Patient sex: M
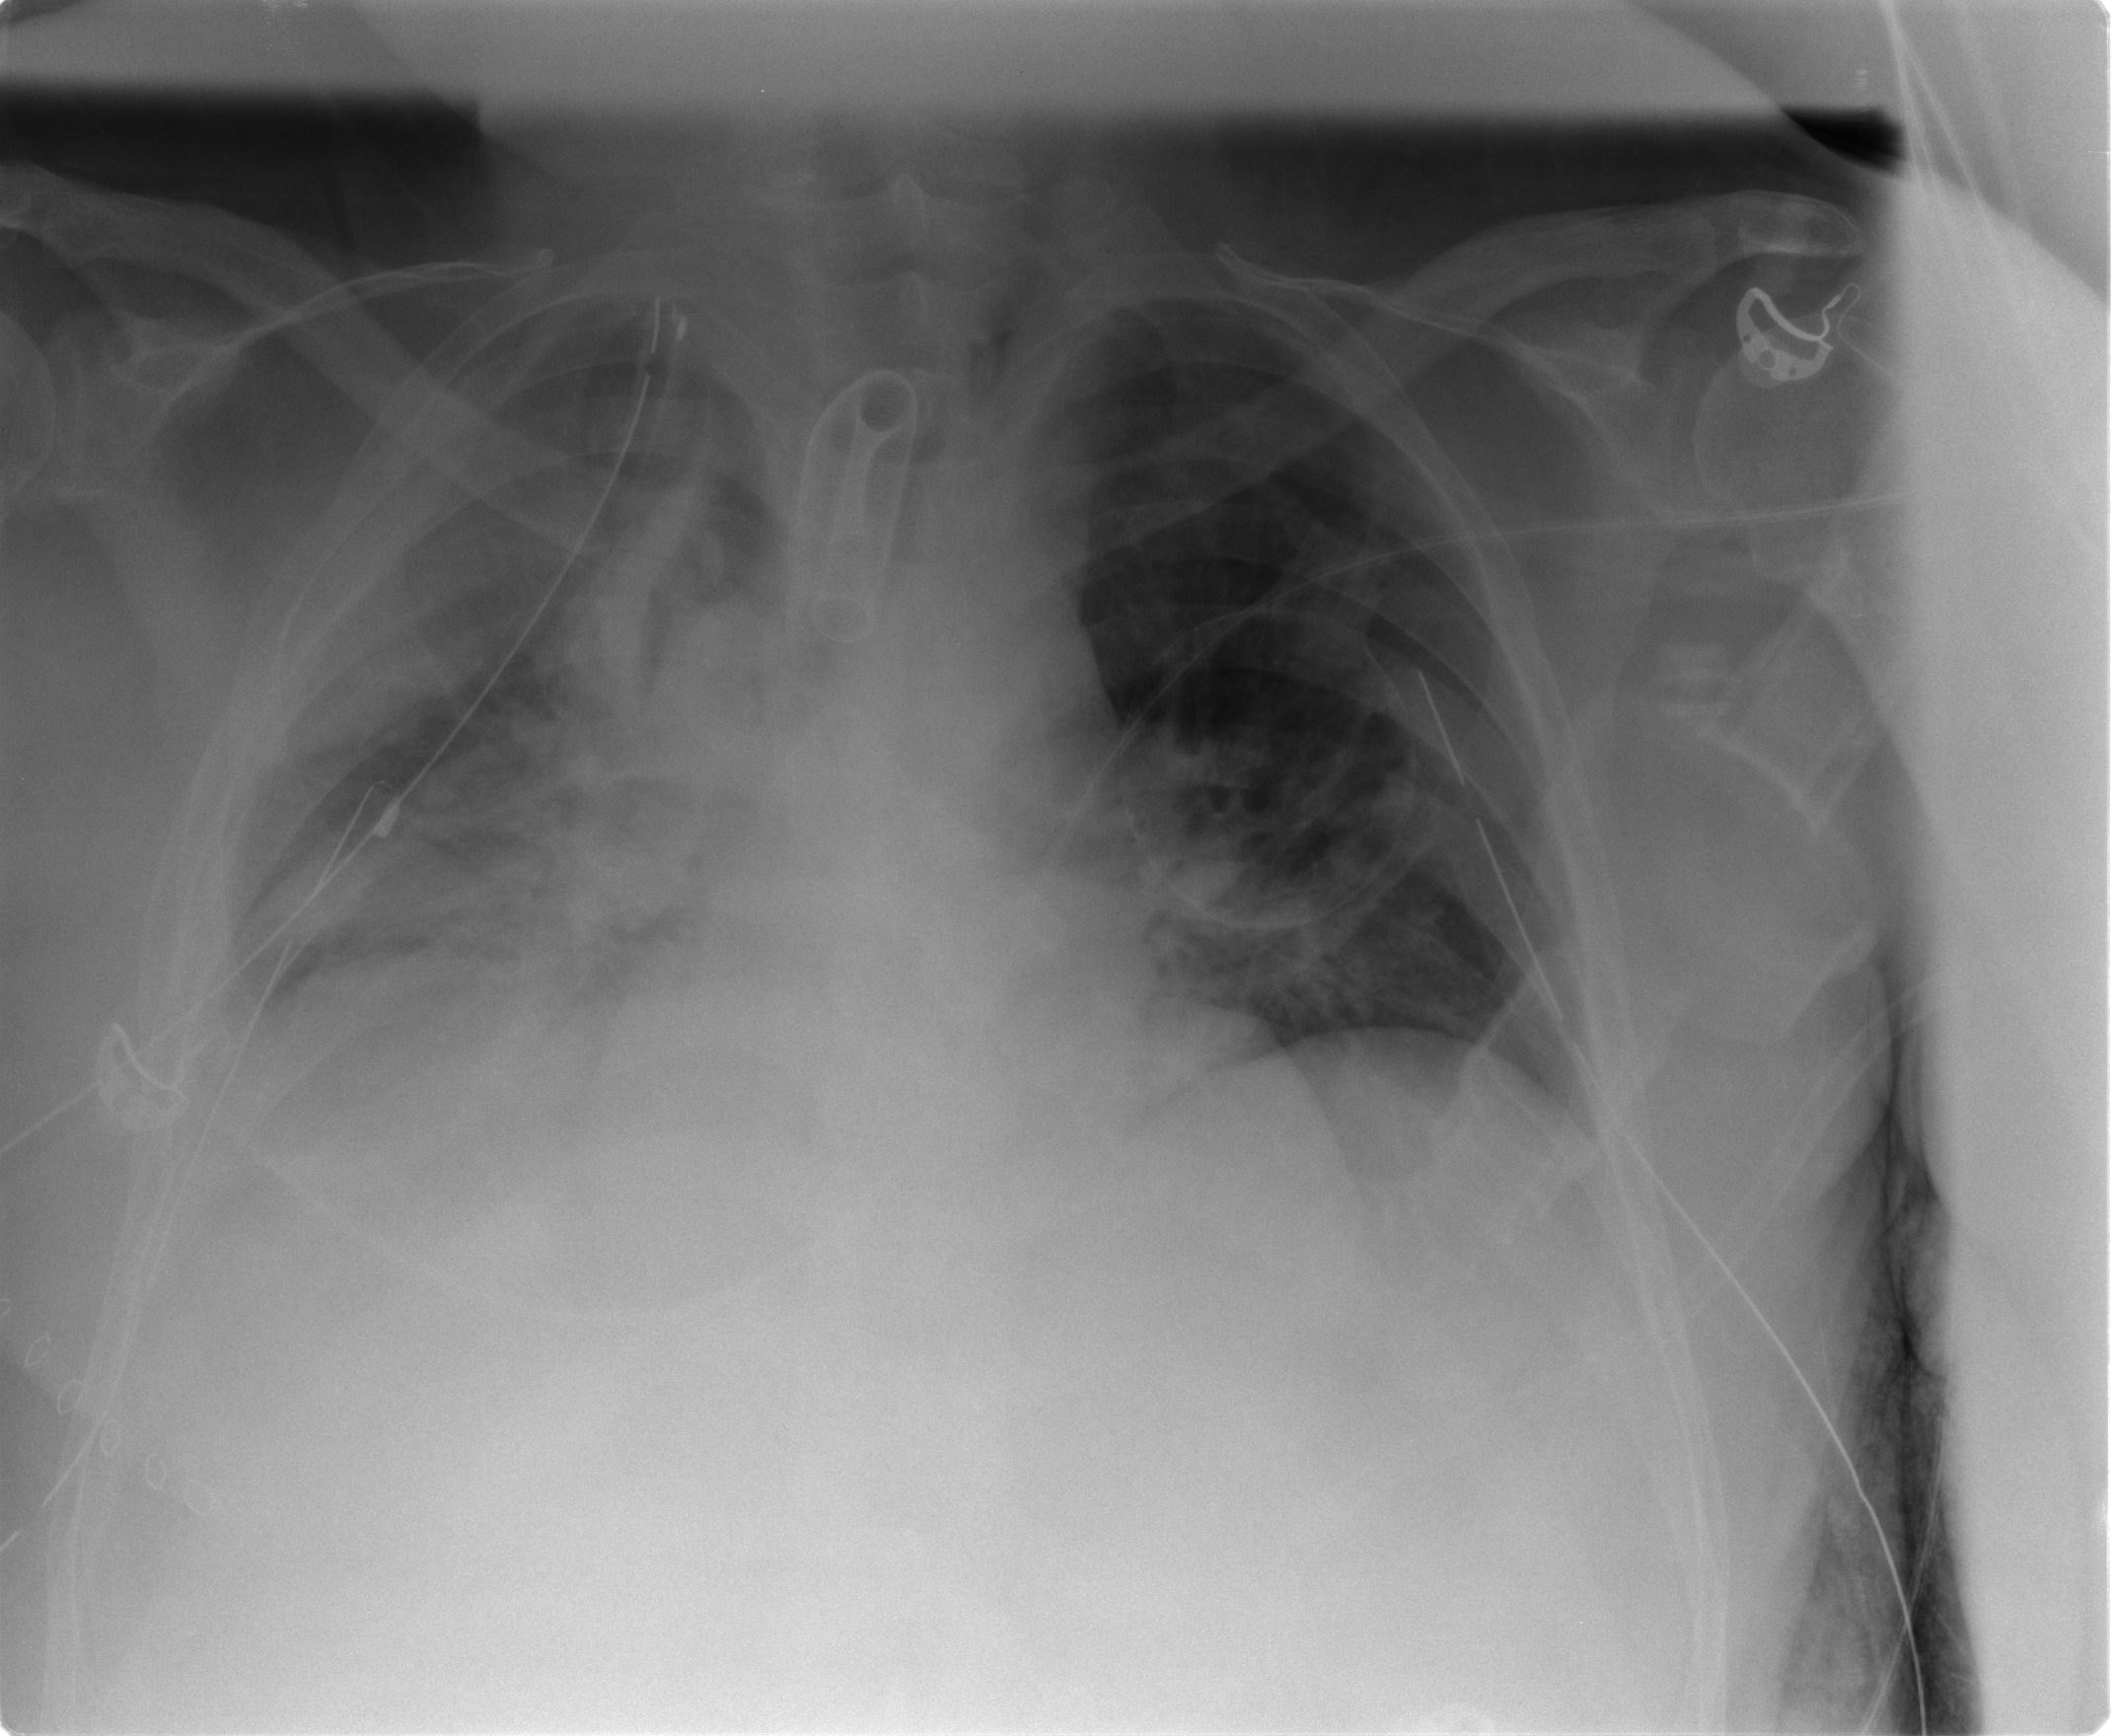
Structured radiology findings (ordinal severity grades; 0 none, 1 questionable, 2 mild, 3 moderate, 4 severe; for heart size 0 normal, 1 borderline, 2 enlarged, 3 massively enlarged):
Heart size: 2
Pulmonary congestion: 2
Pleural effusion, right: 2
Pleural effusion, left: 0
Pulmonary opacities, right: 3
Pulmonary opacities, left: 0
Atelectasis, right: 3
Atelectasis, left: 2